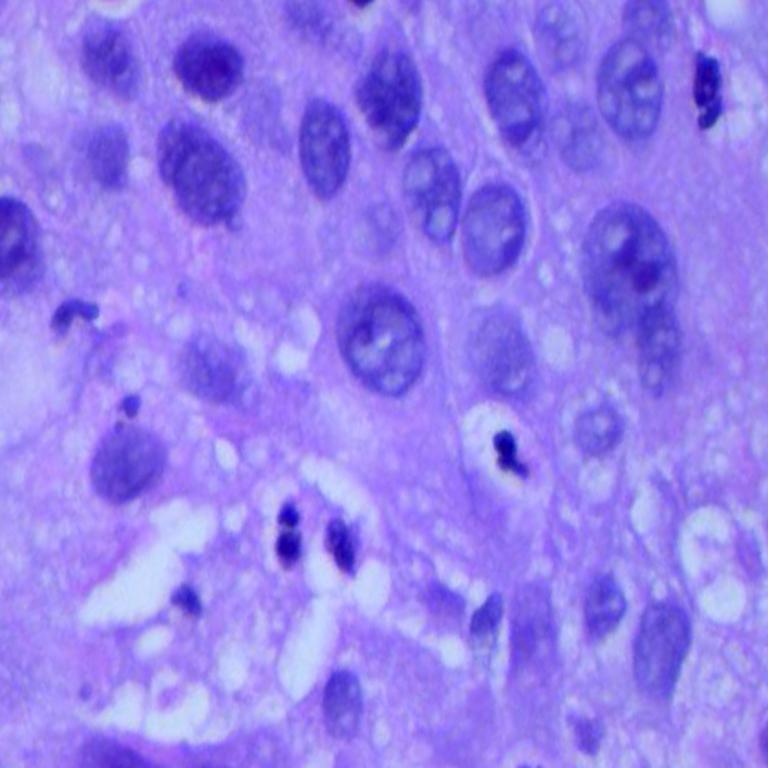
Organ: lung
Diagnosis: squamous carcinomas